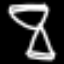
Label: hourglass